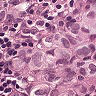
Metastatic tissue present: yes